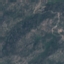
Label: HerbaceousVegetation